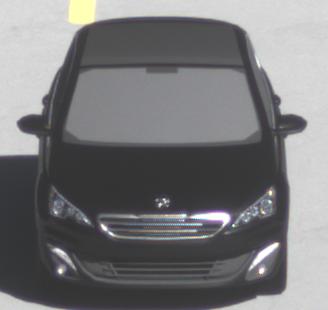
Make: Peugeot
Model: 308 VTi 82
Detailed model: 308 (II)
Model produced from: 2013/09
Model produced until: 2014/11
Doors: 5
Color: black
Road condition: dry road
Daytime: morning or afternoon
Contrast: high contrast